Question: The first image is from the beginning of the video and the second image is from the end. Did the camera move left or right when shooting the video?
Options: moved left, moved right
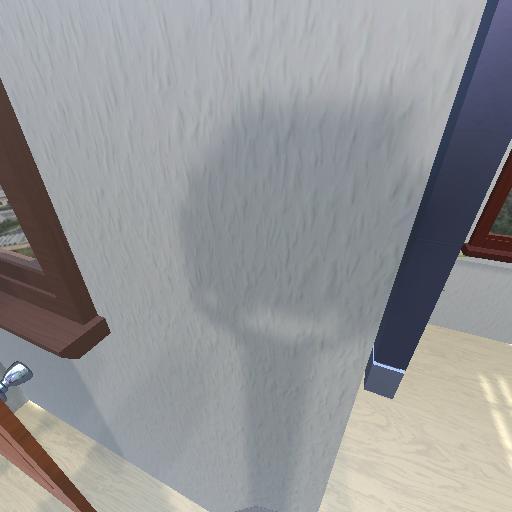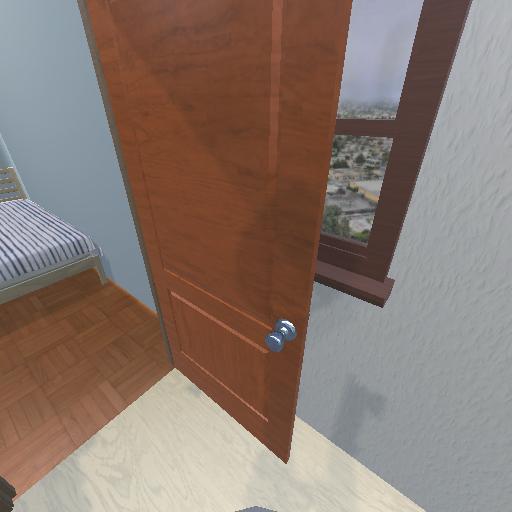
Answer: moved left